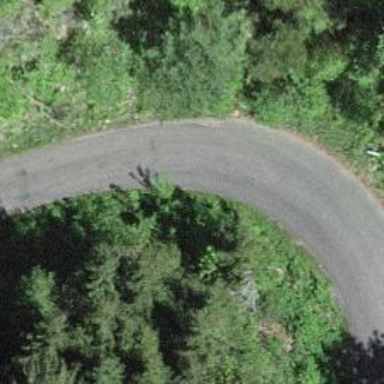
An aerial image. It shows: Unclassified road with grade1 track type.